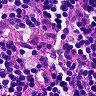
Metastatic tissue present: no